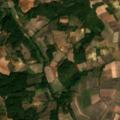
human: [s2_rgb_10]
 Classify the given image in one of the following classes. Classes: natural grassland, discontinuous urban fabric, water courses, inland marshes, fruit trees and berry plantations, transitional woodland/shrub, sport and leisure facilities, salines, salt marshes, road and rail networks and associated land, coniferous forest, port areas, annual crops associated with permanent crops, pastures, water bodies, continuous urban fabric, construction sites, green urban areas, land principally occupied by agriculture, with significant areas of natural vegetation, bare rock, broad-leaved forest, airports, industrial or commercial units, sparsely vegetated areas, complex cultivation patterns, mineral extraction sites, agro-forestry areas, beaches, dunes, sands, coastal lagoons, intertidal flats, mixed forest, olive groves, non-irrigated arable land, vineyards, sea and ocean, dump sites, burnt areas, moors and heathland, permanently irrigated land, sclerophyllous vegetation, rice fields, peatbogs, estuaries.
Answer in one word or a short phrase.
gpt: complex cultivation patterns, land principally occupied by agriculture, with significant areas of natural vegetation, broad-leaved forest